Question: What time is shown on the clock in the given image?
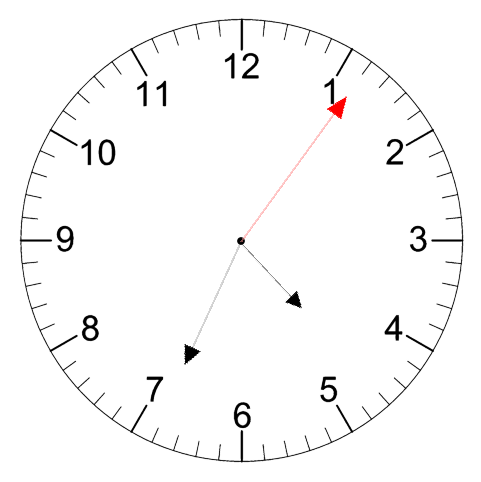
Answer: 04:34:06